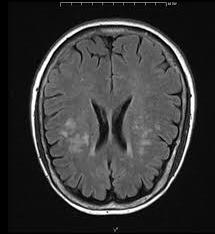
Label: notumor